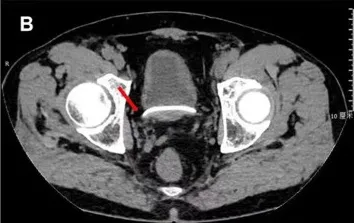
CT examination after PCNL revealed that the distal end (red arrow) of the left ureteral stent was displaced beyond the bladder and into the right ureter. (B) Axial section.
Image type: radiology (ct)